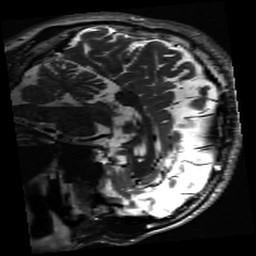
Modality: inplaneT2
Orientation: sagittal